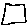
Label: square